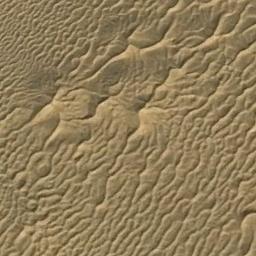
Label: desert